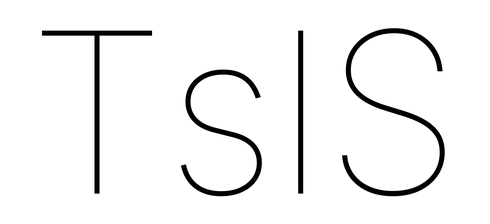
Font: Inter_Thin